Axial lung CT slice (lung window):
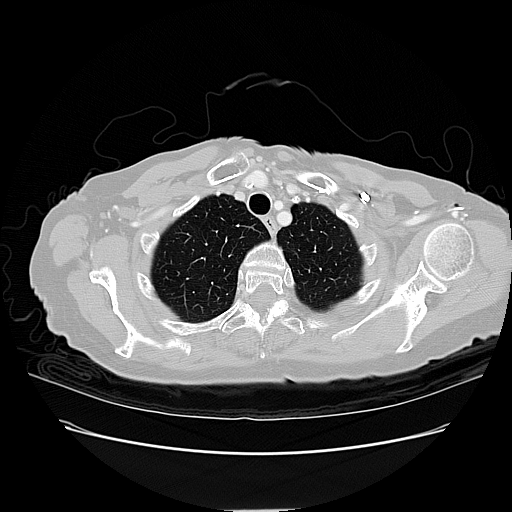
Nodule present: no